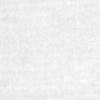
Label: no_change